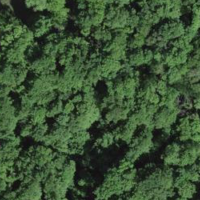
EUNIS habitat code: 41
Species observed at this site:
Lathyrus vernus
Cardamine heptaphylla